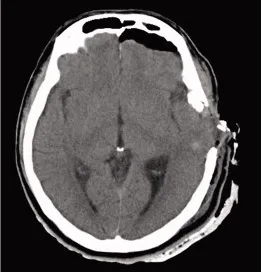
(b) CT findings suggest that the depth of the wound reached the brain tissue.
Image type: radiology (ct)